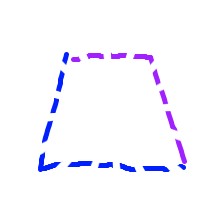
Shape: trapezoid